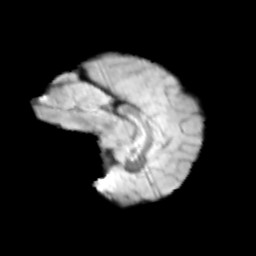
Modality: T2w
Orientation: sagittal
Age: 11
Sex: female
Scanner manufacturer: siemens
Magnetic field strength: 3 T
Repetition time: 3.8 s
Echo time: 0.07 s